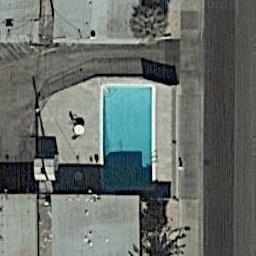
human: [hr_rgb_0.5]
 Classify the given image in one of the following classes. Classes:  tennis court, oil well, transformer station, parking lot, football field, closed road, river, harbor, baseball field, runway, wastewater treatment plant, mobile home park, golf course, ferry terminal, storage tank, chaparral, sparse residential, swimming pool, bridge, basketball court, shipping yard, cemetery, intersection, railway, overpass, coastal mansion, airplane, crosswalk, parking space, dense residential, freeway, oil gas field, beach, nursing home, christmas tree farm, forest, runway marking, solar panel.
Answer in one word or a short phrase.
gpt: swimming pool